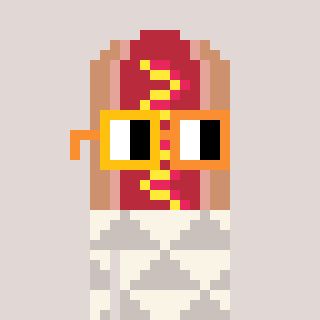
a pixel art character with square yellow and orange glasses, a hotdog-shaped head and a foggrey-colored body on a warm background